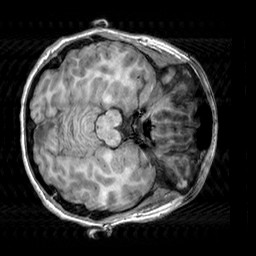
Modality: T1w
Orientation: axial
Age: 27
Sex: female
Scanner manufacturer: siemens
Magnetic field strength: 3 T
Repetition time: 2.3 s
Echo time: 0.00303 s